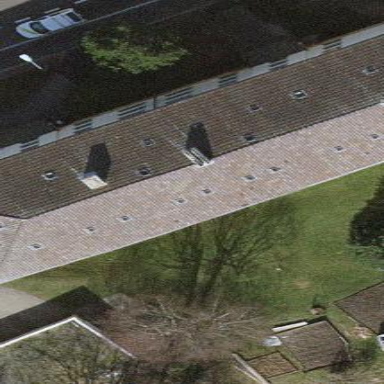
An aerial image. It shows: Hipped roof on apartment building.